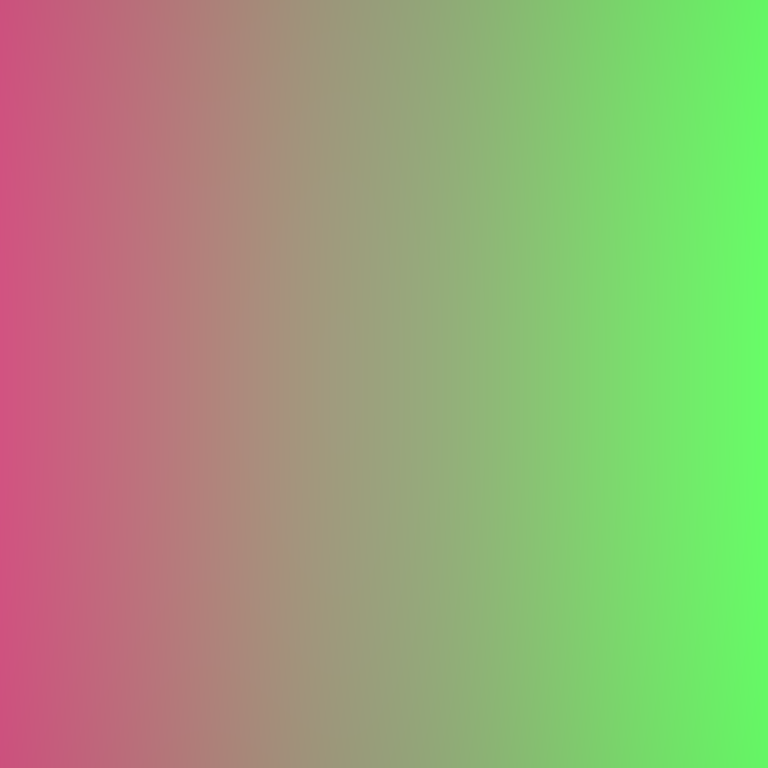
Abstract light effect, smooth gradient from soft pink to bright green, calm atmosphere, diffuse light, no room, no furniture, no objects.